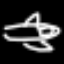
Label: airplane